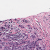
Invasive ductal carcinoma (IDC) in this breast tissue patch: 1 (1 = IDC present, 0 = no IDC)